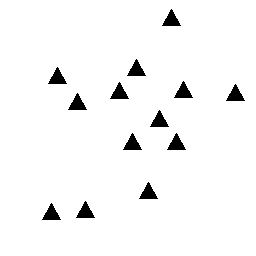
Squares: 0
Triangles: 13
Stars: 0
Total shapes: 13